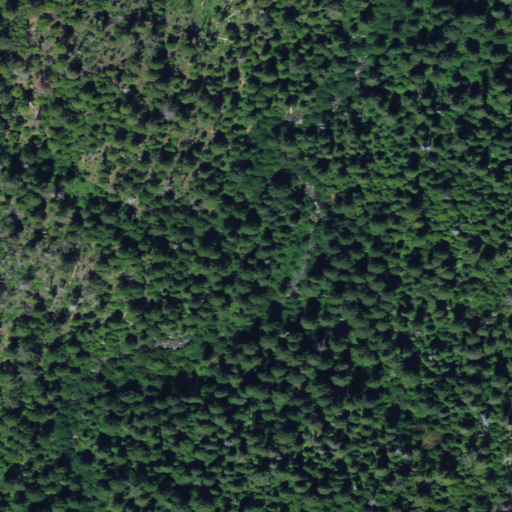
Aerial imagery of valley in California named Avalanche Gulch containing evergreen forest, grassland, and shrub